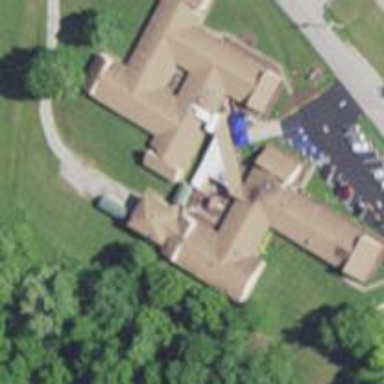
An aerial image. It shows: Nursing home building.